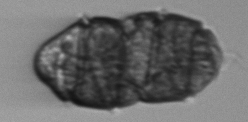
Label: Margalefidinium